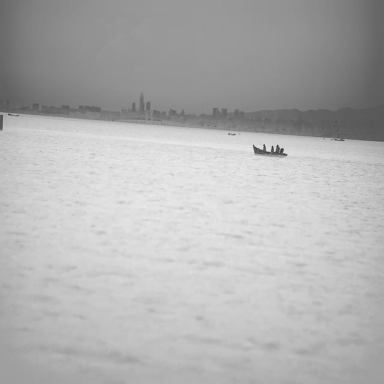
There are four bulk_carriers in the infrared image.